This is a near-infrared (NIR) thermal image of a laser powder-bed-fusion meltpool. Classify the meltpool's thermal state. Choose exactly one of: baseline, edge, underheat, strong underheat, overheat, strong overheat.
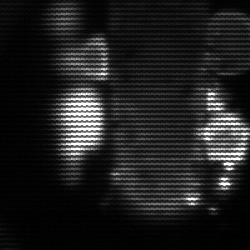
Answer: strong underheat